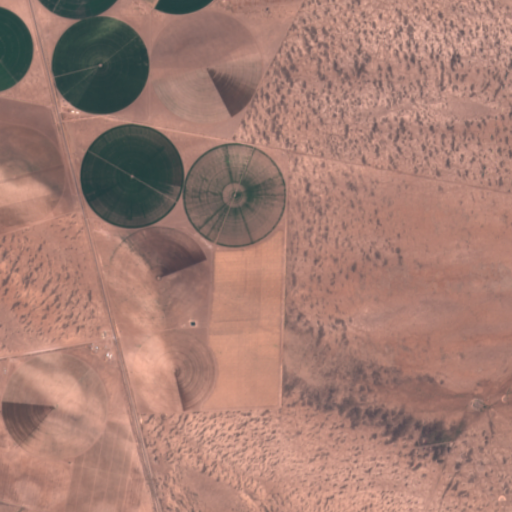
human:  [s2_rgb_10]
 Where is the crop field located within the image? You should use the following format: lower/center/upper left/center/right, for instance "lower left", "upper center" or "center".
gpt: The crop field is located in the left of the image.
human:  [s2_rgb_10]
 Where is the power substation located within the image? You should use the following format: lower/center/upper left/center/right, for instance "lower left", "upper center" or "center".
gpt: The power substation is located in the lower left of the image.
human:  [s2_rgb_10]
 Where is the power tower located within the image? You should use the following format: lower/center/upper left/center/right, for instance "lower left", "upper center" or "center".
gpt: The power tower is located in the lower left of the image.
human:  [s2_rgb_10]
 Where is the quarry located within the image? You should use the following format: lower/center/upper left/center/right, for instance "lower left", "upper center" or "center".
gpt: There is no quarry in the image.